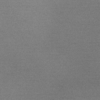
Label: dusty